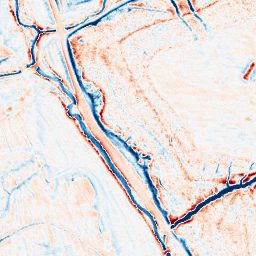
Category: edge_preserving
Decomposition family: anisotropic_diffusion
Decomposition parameters: iterations: 20
kappa: 30
gamma: 0.2
Upsampling method: bicubic_3x
Upsampling parameters: scale: 3
Upsampling scale: 3